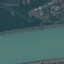
Land use / land cover: River